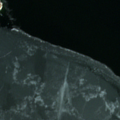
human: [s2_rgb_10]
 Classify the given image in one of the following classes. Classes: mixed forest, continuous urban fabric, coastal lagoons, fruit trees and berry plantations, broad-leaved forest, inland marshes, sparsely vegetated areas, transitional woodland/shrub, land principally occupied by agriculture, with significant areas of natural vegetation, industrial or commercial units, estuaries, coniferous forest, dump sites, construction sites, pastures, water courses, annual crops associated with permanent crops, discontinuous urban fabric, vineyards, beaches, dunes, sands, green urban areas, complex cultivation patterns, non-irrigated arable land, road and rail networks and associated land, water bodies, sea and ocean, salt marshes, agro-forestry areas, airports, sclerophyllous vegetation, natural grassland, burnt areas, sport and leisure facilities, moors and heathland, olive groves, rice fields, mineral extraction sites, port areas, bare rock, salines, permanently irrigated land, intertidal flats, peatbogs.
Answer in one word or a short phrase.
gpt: sea and ocean